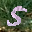
Label: 5